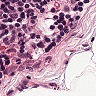
Metastatic tissue present: no